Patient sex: M
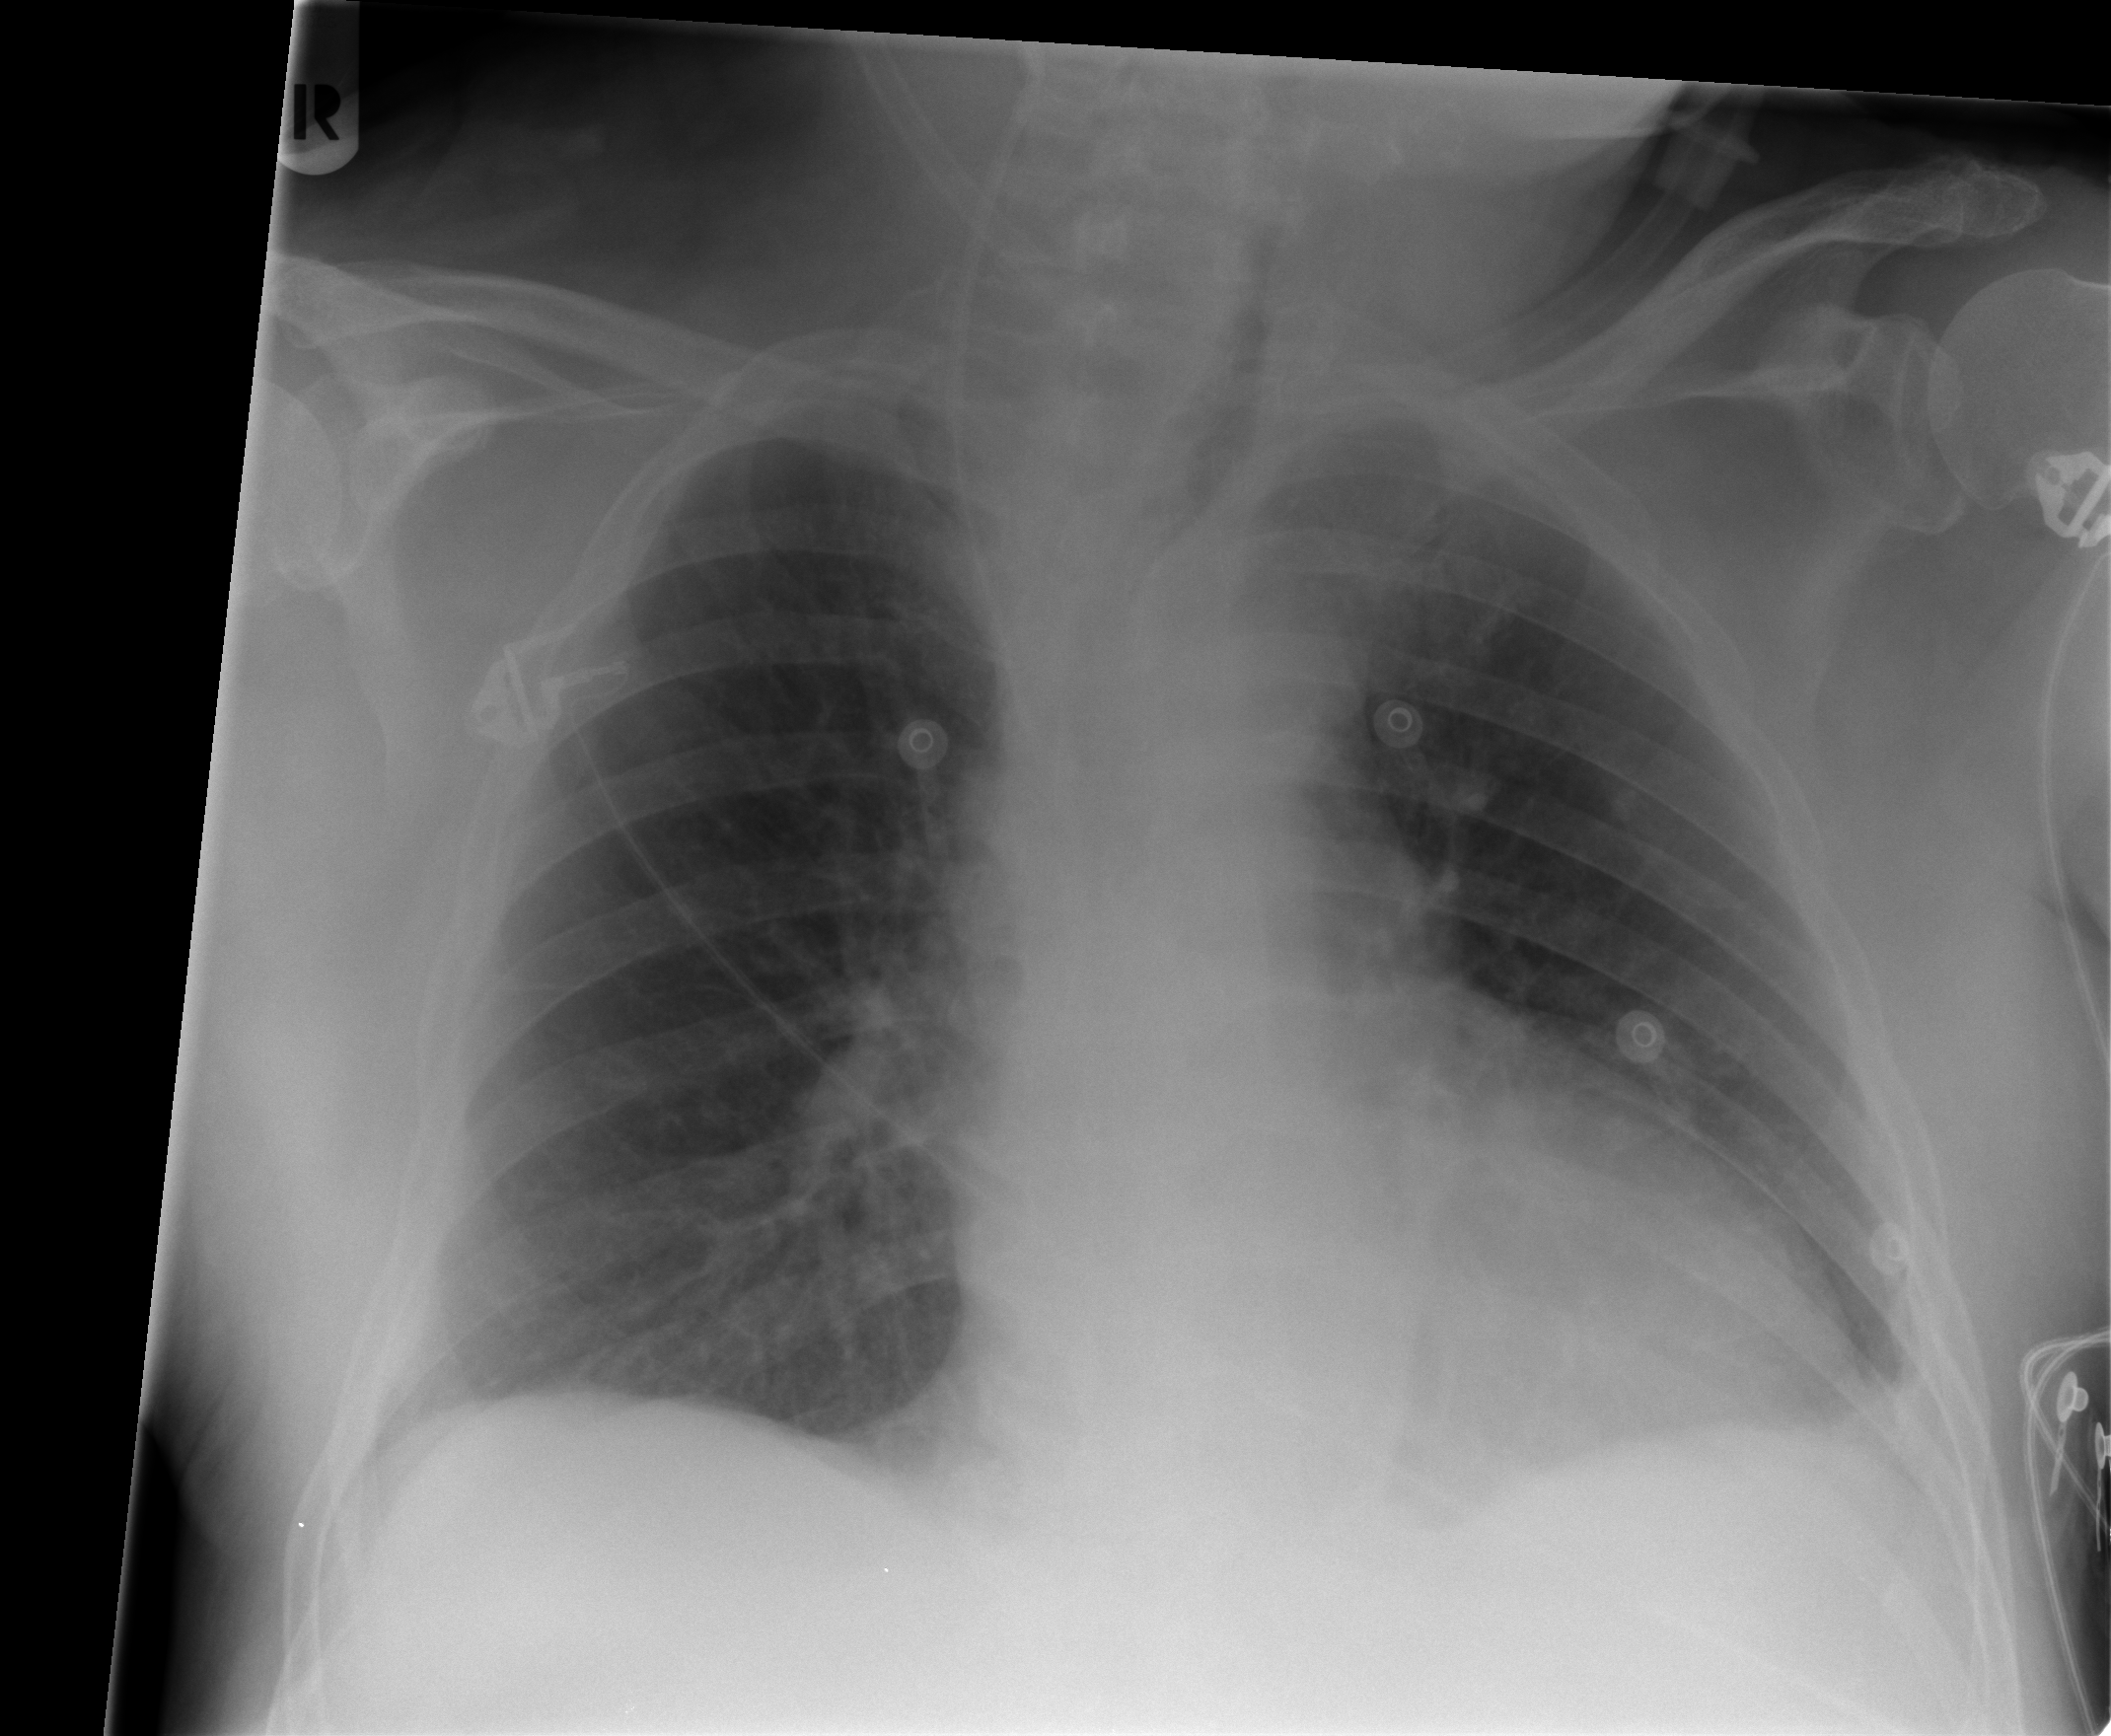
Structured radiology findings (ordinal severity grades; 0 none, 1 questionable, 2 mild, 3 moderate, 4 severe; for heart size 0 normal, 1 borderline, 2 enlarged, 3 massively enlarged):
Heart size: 2
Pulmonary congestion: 2
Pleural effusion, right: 0
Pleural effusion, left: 2
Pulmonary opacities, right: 0
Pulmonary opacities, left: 0
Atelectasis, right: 2
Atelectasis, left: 2